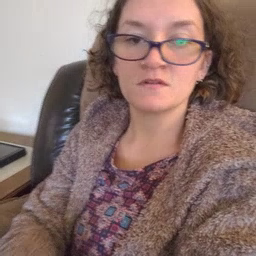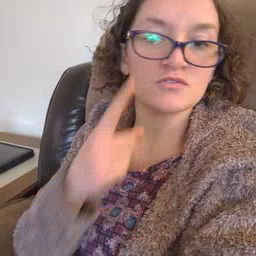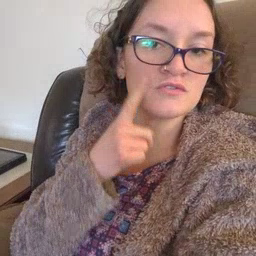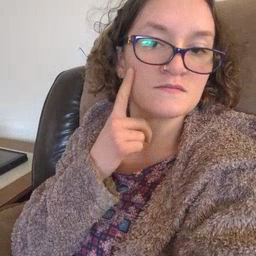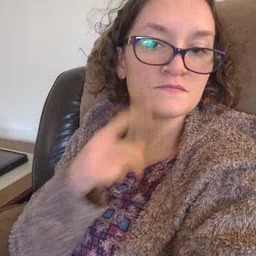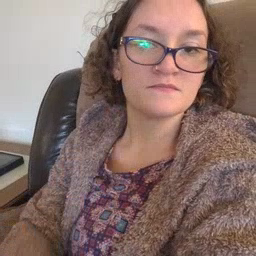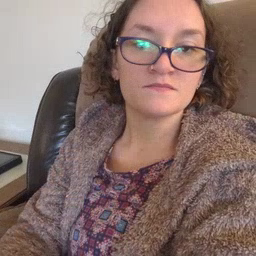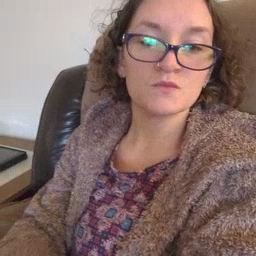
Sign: cheek